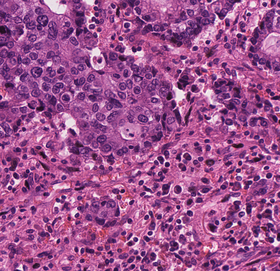
Tumor epithelial tissue: yes
Tumor-associated stroma tissue: yes
Normal tissue: no